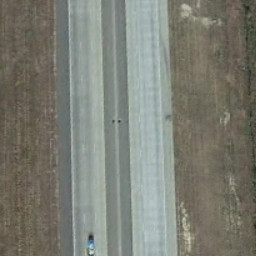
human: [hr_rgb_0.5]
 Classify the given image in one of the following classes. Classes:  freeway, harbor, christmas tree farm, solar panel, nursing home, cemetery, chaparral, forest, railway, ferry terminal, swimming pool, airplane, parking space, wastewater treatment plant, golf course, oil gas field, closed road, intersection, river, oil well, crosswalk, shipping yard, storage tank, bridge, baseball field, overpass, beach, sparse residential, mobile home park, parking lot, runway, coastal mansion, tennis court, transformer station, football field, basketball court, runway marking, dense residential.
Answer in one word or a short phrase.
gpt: freeway